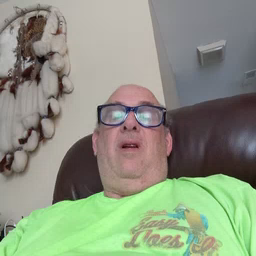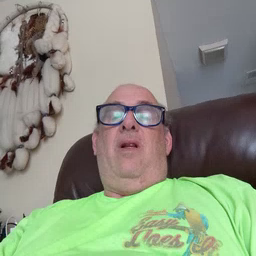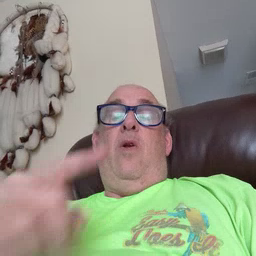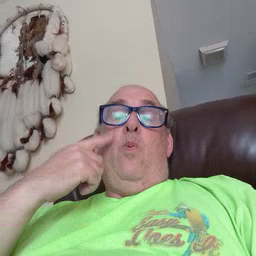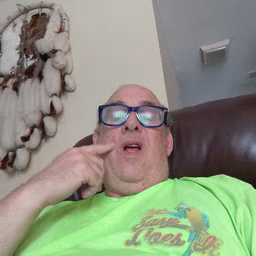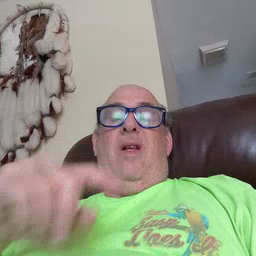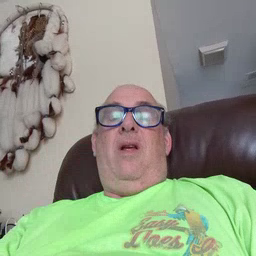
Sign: cry